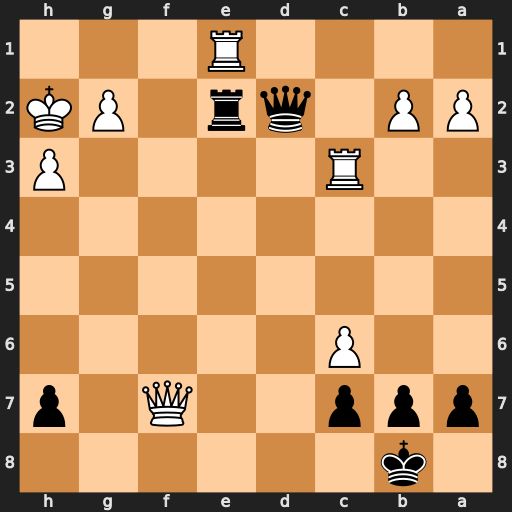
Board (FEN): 1k6/ppp2Q1p/2P5/8/8/2R4P/PP1qr1PK/4R3
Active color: b
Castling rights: -
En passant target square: -
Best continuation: Rxg2+ Kh1 Rh2+ Kg1 Qg2#